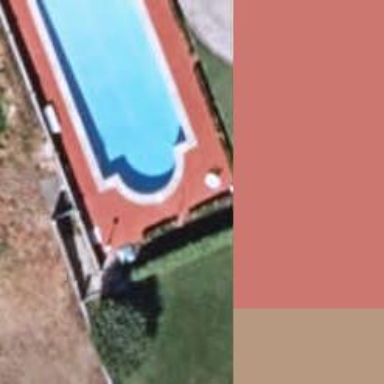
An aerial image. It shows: Swimming pool located in leisure land.